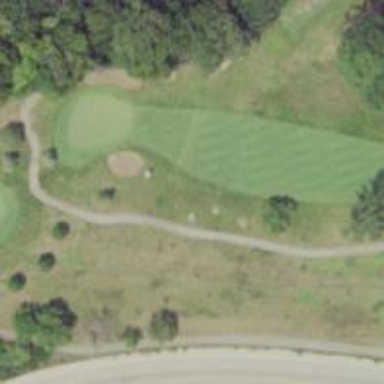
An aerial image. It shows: Footway that serves as golf path.